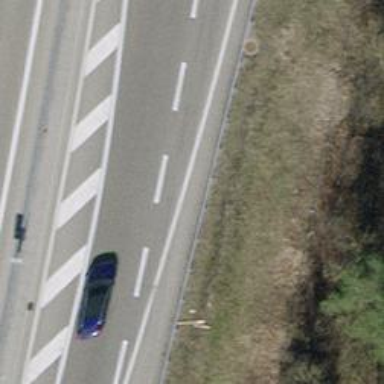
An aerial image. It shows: Asphalt trunk highway designated as motorroad.